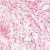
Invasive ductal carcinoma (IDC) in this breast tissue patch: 0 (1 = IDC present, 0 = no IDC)